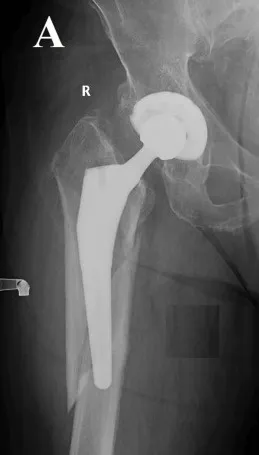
Vancouver B3, Case two. Image (A) poses a significant clinical dilemma. The radiographic image demonstrates a comminuted fracture that affects the trochanteric massif and the proximal third of the femur. It is worth noting that there is a considerable degree of telescoping and shortening observed in the femur, which serves as an indication of pronounced instability and displacement. Due to the intricate nature of the fracture and its inherent instability, it is probable that a simple internal fixation would not provide adequate long-term stability and promote fracture union.
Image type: radiology (x_ray)